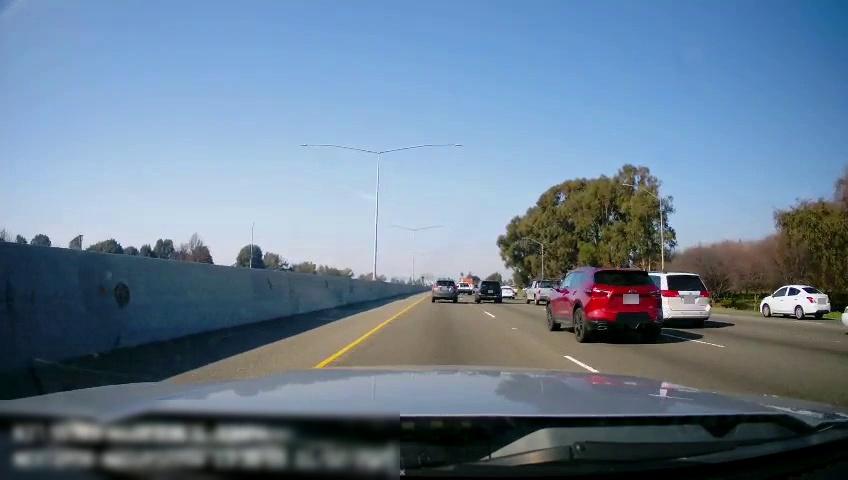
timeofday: Day
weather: Sunny
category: Drivable Space
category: Vehicles | SUV
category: Vehicles | SUV
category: Vehicles | SUV
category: Vehicles | Truck
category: Vehicles | Van
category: Vehicles | Truck
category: Vehicles | Car
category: Vehicles | Car
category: Vehicles | Car
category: Lanes | Current Lane
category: Lanes | Current Lane
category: Lanes | Alternate Lane
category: Lanes | Alternate Lane